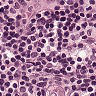
Metastatic tissue present: no